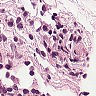
Metastatic tissue present: no